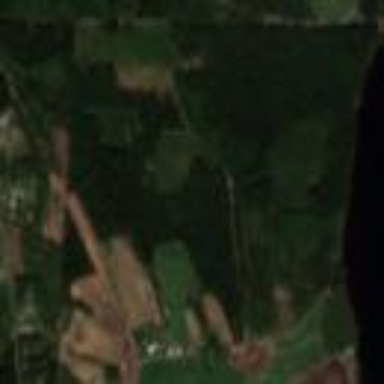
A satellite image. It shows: Woodland consisting mainly of needle-leaved trees.